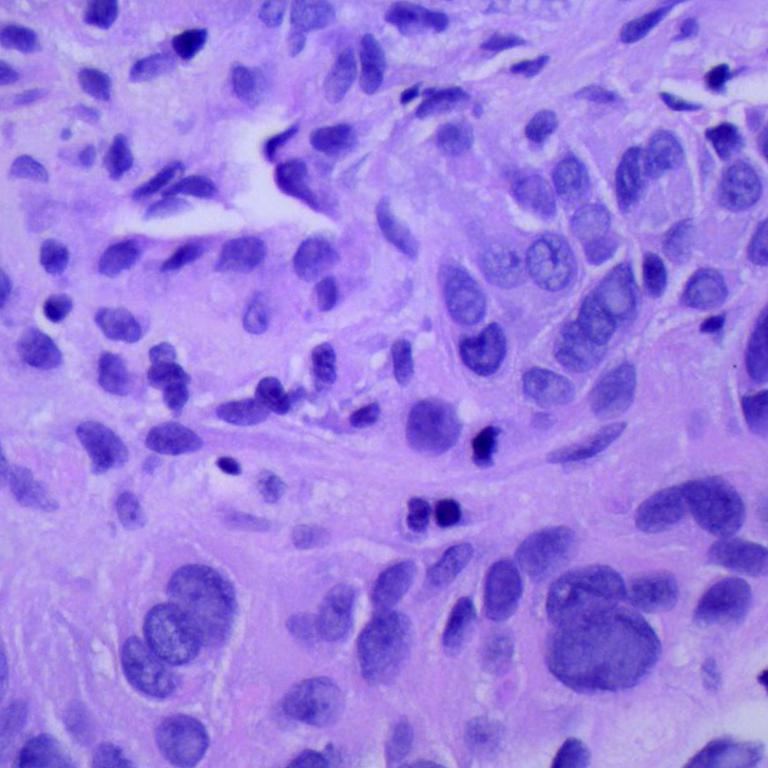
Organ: lung
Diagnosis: squamous carcinomas